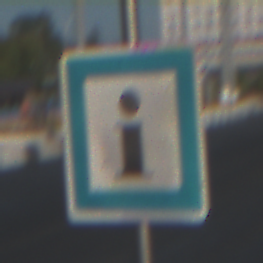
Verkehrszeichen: Informationsstelle
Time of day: MorningAfternoon
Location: Outdoor (Urban)
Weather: Clear
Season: NotSpecified
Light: Natural